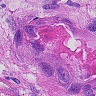
Metastatic tissue present: yes